Question: How can I get newly added node value in firebase?
I want to get the newly added child node in my collection .
I've tried this, but it gives me the last child values:
'''
var starCountRef = firebase.database().ref('testingchat/');
starCountRef.on('child_added', function (snapshot) {
console.log("abc");
console.log(snapshot.ref.parent.key);
console.log("abc");}
'''
As you can see in picture I want values from 3 including the '3' so I can use this to identify users from my sql database.

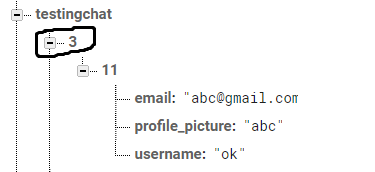
Answer: You should avoid nesting the database as explained <URL>, change your database to the following, :
'''
testingchat
3
email : "abc@gmail.com"
profile_picture: "abc"
username : "ok"
'''
then do the following:
'''
let ref = firebase.database().ref("testingchat");
ref.once("value", function(snapshot) {
snapshot.forEach(function(childSnapshot) {
var key = childSnapshot.key;
var childData = childSnapshot.val();
});
});
'''
Here 'key' property will retrieve '3' and 'childSnapshot.val()' will retrieve the data under '3'.